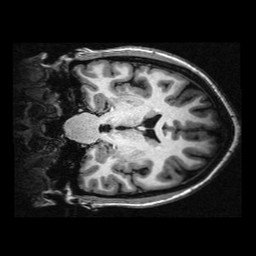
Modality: T1w
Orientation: coronal
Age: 23
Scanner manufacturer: siemens
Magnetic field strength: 3 T
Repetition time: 2.3 s
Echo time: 0.00336 s